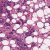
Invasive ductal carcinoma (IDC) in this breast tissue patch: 0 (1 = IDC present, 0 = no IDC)